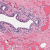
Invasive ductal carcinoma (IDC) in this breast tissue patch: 0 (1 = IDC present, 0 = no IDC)